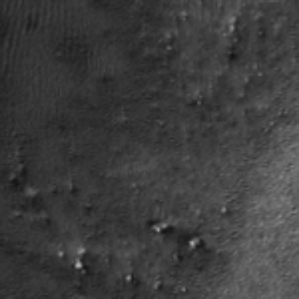
Label: frost